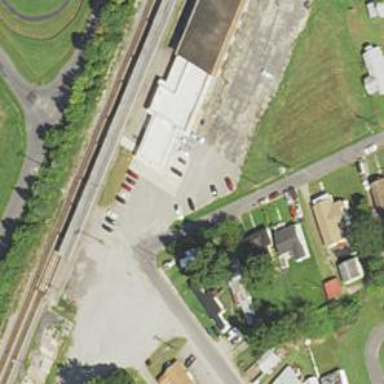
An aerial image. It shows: Train station building.